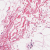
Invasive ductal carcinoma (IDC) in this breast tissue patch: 0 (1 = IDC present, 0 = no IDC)